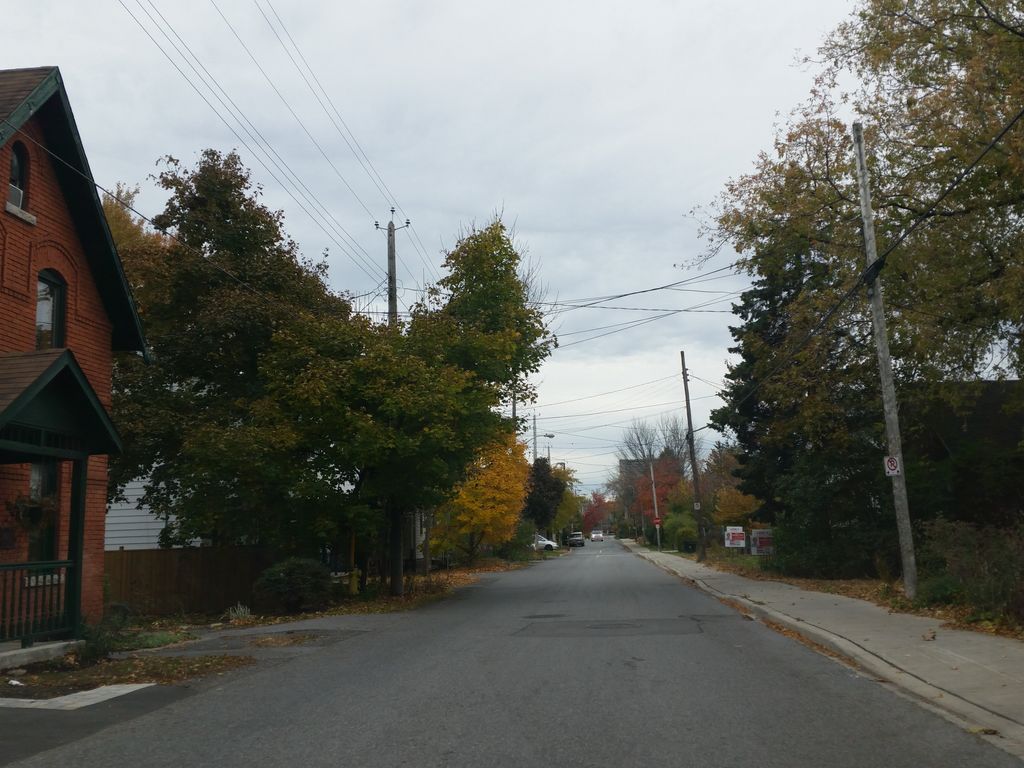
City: ottawa-gatineau